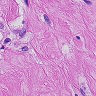
Metastatic tissue present: yes